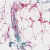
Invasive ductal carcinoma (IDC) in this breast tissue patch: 0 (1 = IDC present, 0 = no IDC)